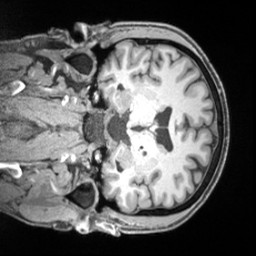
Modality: T1w
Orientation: coronal
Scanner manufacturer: siemens
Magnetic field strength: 3 T
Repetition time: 2.55 s